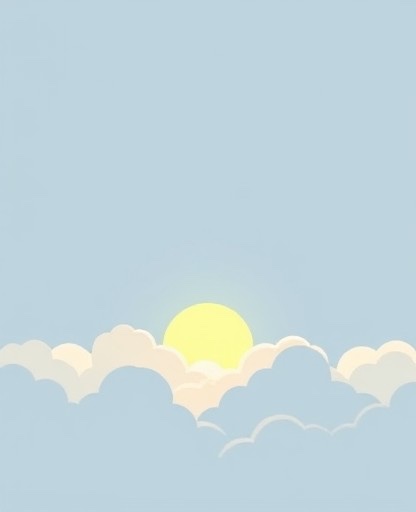
Category: Get Well